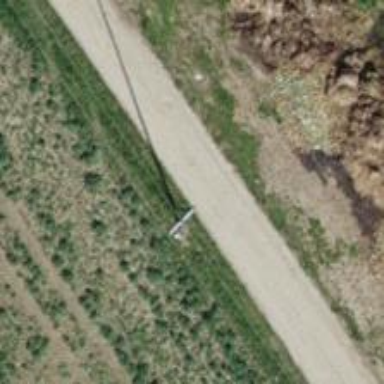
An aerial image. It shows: Power pole.